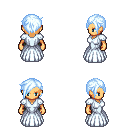
a pixel art fantasy rpg character, female body template, human, tanned skin, underdress, teal pants, white cyan pixie cut hairstyle, black slippers, four views (front, back, left, right), 2x2 character sprite sheet, small pixel art, hard edges, no anti-aliasing